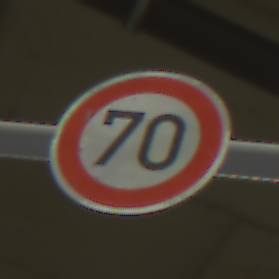
Verkehrszeichen: Geschwindigkeit70
Umgebung: Indoor, Special
Tageszeit: NotSpecified
Wetter: NotSpecified
Licht: Artificial
Jahreszeit: NotSpecified
Kontrast: HighContrast